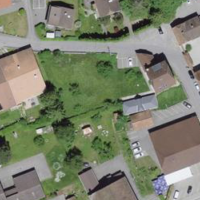
EUNIS habitat code: 54
Species observed at this site:
Berberis vulgaris